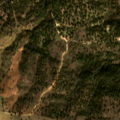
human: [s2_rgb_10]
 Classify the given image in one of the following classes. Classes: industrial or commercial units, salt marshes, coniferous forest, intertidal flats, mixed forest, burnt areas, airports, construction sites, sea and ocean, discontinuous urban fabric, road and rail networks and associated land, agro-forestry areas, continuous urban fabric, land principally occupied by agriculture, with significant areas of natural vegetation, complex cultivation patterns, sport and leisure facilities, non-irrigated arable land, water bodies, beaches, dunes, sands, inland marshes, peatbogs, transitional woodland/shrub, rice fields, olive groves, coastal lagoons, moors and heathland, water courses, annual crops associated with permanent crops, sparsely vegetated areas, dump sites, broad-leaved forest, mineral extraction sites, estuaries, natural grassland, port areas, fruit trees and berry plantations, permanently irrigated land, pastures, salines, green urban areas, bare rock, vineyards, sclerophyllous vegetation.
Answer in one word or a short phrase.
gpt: non-irrigated arable land, olive groves, agro-forestry areas, broad-leaved forest